Field crop: maize
Growth stage: 2
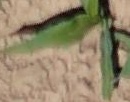
Species: maize